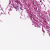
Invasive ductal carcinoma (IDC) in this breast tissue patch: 0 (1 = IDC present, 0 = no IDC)